Aerial crown-view tile of a tropical tree (Barro Colorado Island, Panama), acquired 20240918:
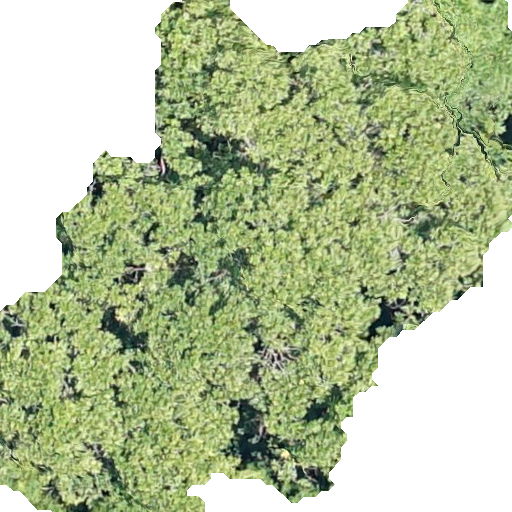
Species: Anacardium excelsum
GBIF accepted scientific name: Anacardium excelsum
Crown area: 301.234 m²